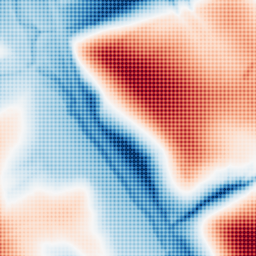
Category: multiscale
Decomposition family: dog
Decomposition parameters: sigma_low: 1
sigma_high: 50
Upsampling method: sinc_hamming
Upsampling parameters: scale: 8
kernel_size: 8
Upsampling scale: 8